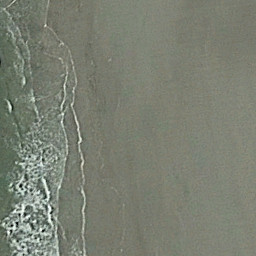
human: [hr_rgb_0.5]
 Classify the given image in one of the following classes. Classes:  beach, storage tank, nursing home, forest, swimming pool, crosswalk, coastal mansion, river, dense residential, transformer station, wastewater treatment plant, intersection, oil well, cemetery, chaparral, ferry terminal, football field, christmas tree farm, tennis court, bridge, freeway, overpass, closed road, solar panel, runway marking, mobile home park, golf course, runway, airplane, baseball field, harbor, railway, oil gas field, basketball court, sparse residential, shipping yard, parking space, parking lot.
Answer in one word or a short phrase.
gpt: beach